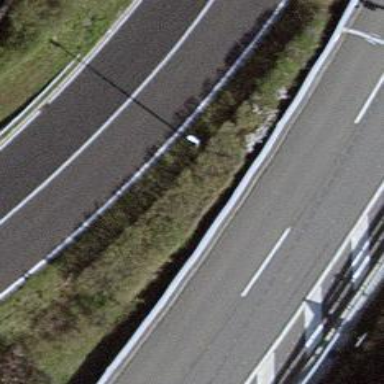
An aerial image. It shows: Motorway that passes through tunnel.